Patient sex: F
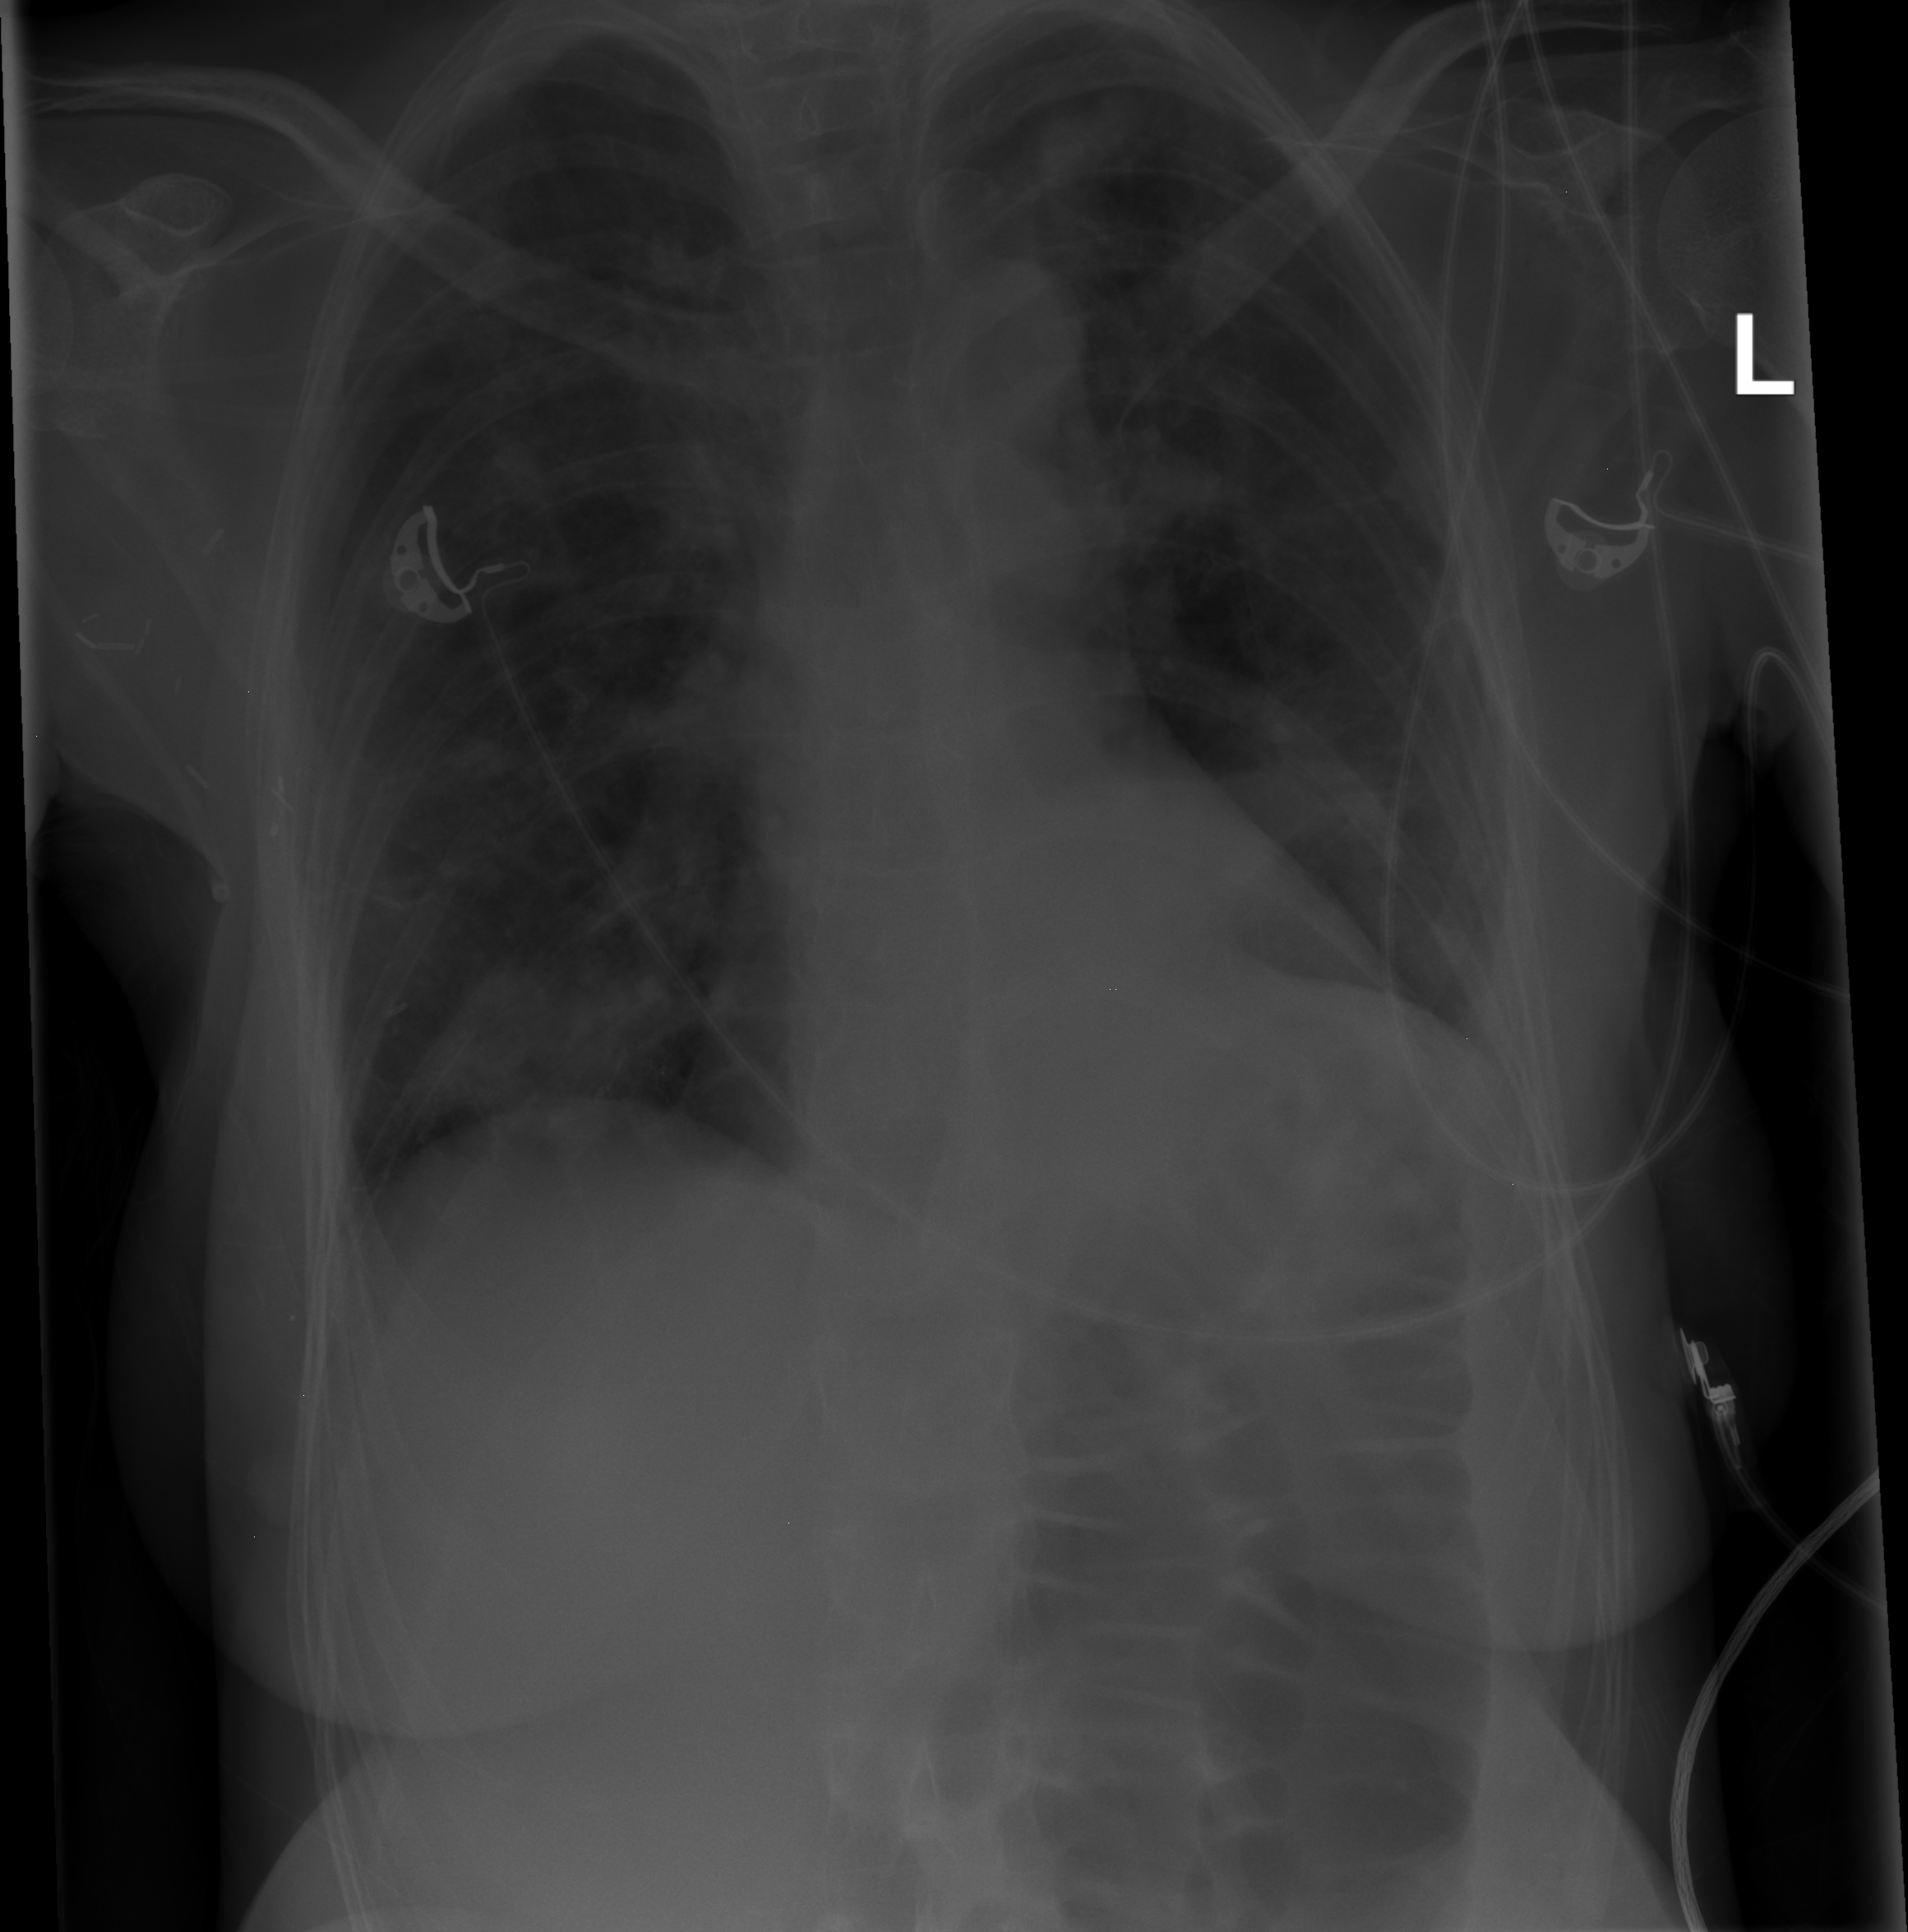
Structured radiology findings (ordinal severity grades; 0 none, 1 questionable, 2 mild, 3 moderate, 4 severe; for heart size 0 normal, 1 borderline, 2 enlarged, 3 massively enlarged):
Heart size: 0
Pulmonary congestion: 0
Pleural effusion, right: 2
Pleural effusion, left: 2
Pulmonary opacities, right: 2
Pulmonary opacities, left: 1
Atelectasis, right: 0
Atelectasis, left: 0